Interaction volume radius: 5 \u00c5
Interaction volume height: 25 \u00c5
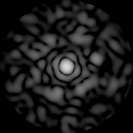
Disorder parameter: 0.7929